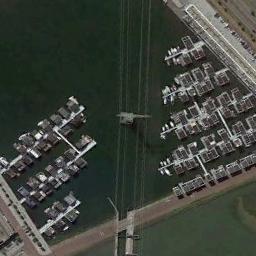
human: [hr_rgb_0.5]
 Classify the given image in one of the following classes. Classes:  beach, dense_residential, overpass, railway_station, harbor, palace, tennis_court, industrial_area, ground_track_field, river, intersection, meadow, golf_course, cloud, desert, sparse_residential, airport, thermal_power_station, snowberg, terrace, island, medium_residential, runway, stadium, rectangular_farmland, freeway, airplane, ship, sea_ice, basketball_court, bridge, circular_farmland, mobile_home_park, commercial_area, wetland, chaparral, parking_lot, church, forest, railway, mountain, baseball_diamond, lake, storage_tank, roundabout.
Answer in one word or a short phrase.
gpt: harbor